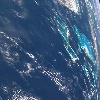
Label: water